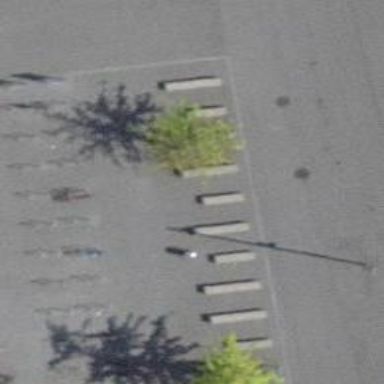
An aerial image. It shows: Concrete bench.